Question:
I would to plot above the above figure with some or none characters in the boxes. Thanks.
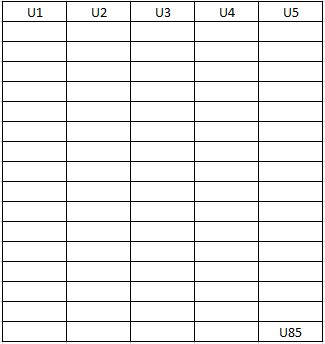
Answer: If you really want a plot, you can do it with a function like this:
'''
function plotGrid(x)
dims = size(x);
% Get grid
tick_x = linspace(0, 1, dims(2)+1);
tick_y = linspace(0, 1, dims(1)+1);
% Get center points
pt_x = (0.5:dims(2)) / dims(2);
pt_y = (0.5:dims(1)) / dims(1);
[pt_x pt_y] = meshgrid(pt_x, pt_y);
% Plot
figure; hold on; axis off
plot([tick_x; tick_x], repmat((0:1)', 1, dims(2)+1), 'k')
plot(repmat((0:1)', 1, dims(1)+1), [tick_y; tick_y], 'k')
text(pt_x(:), pt_y(:), x(:), 'HorizontalAlignment', 'center')
'''
For example:
'''
>> x = num2cell(randi(10, [10 6]));
>> plotGrid(x)
'''